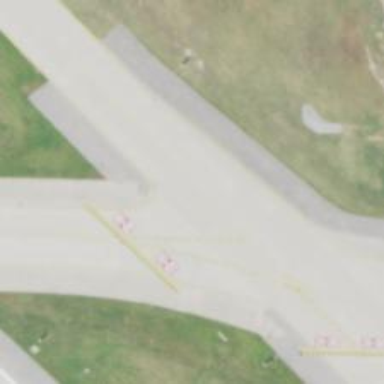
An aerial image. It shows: View of taxiway at the airport.